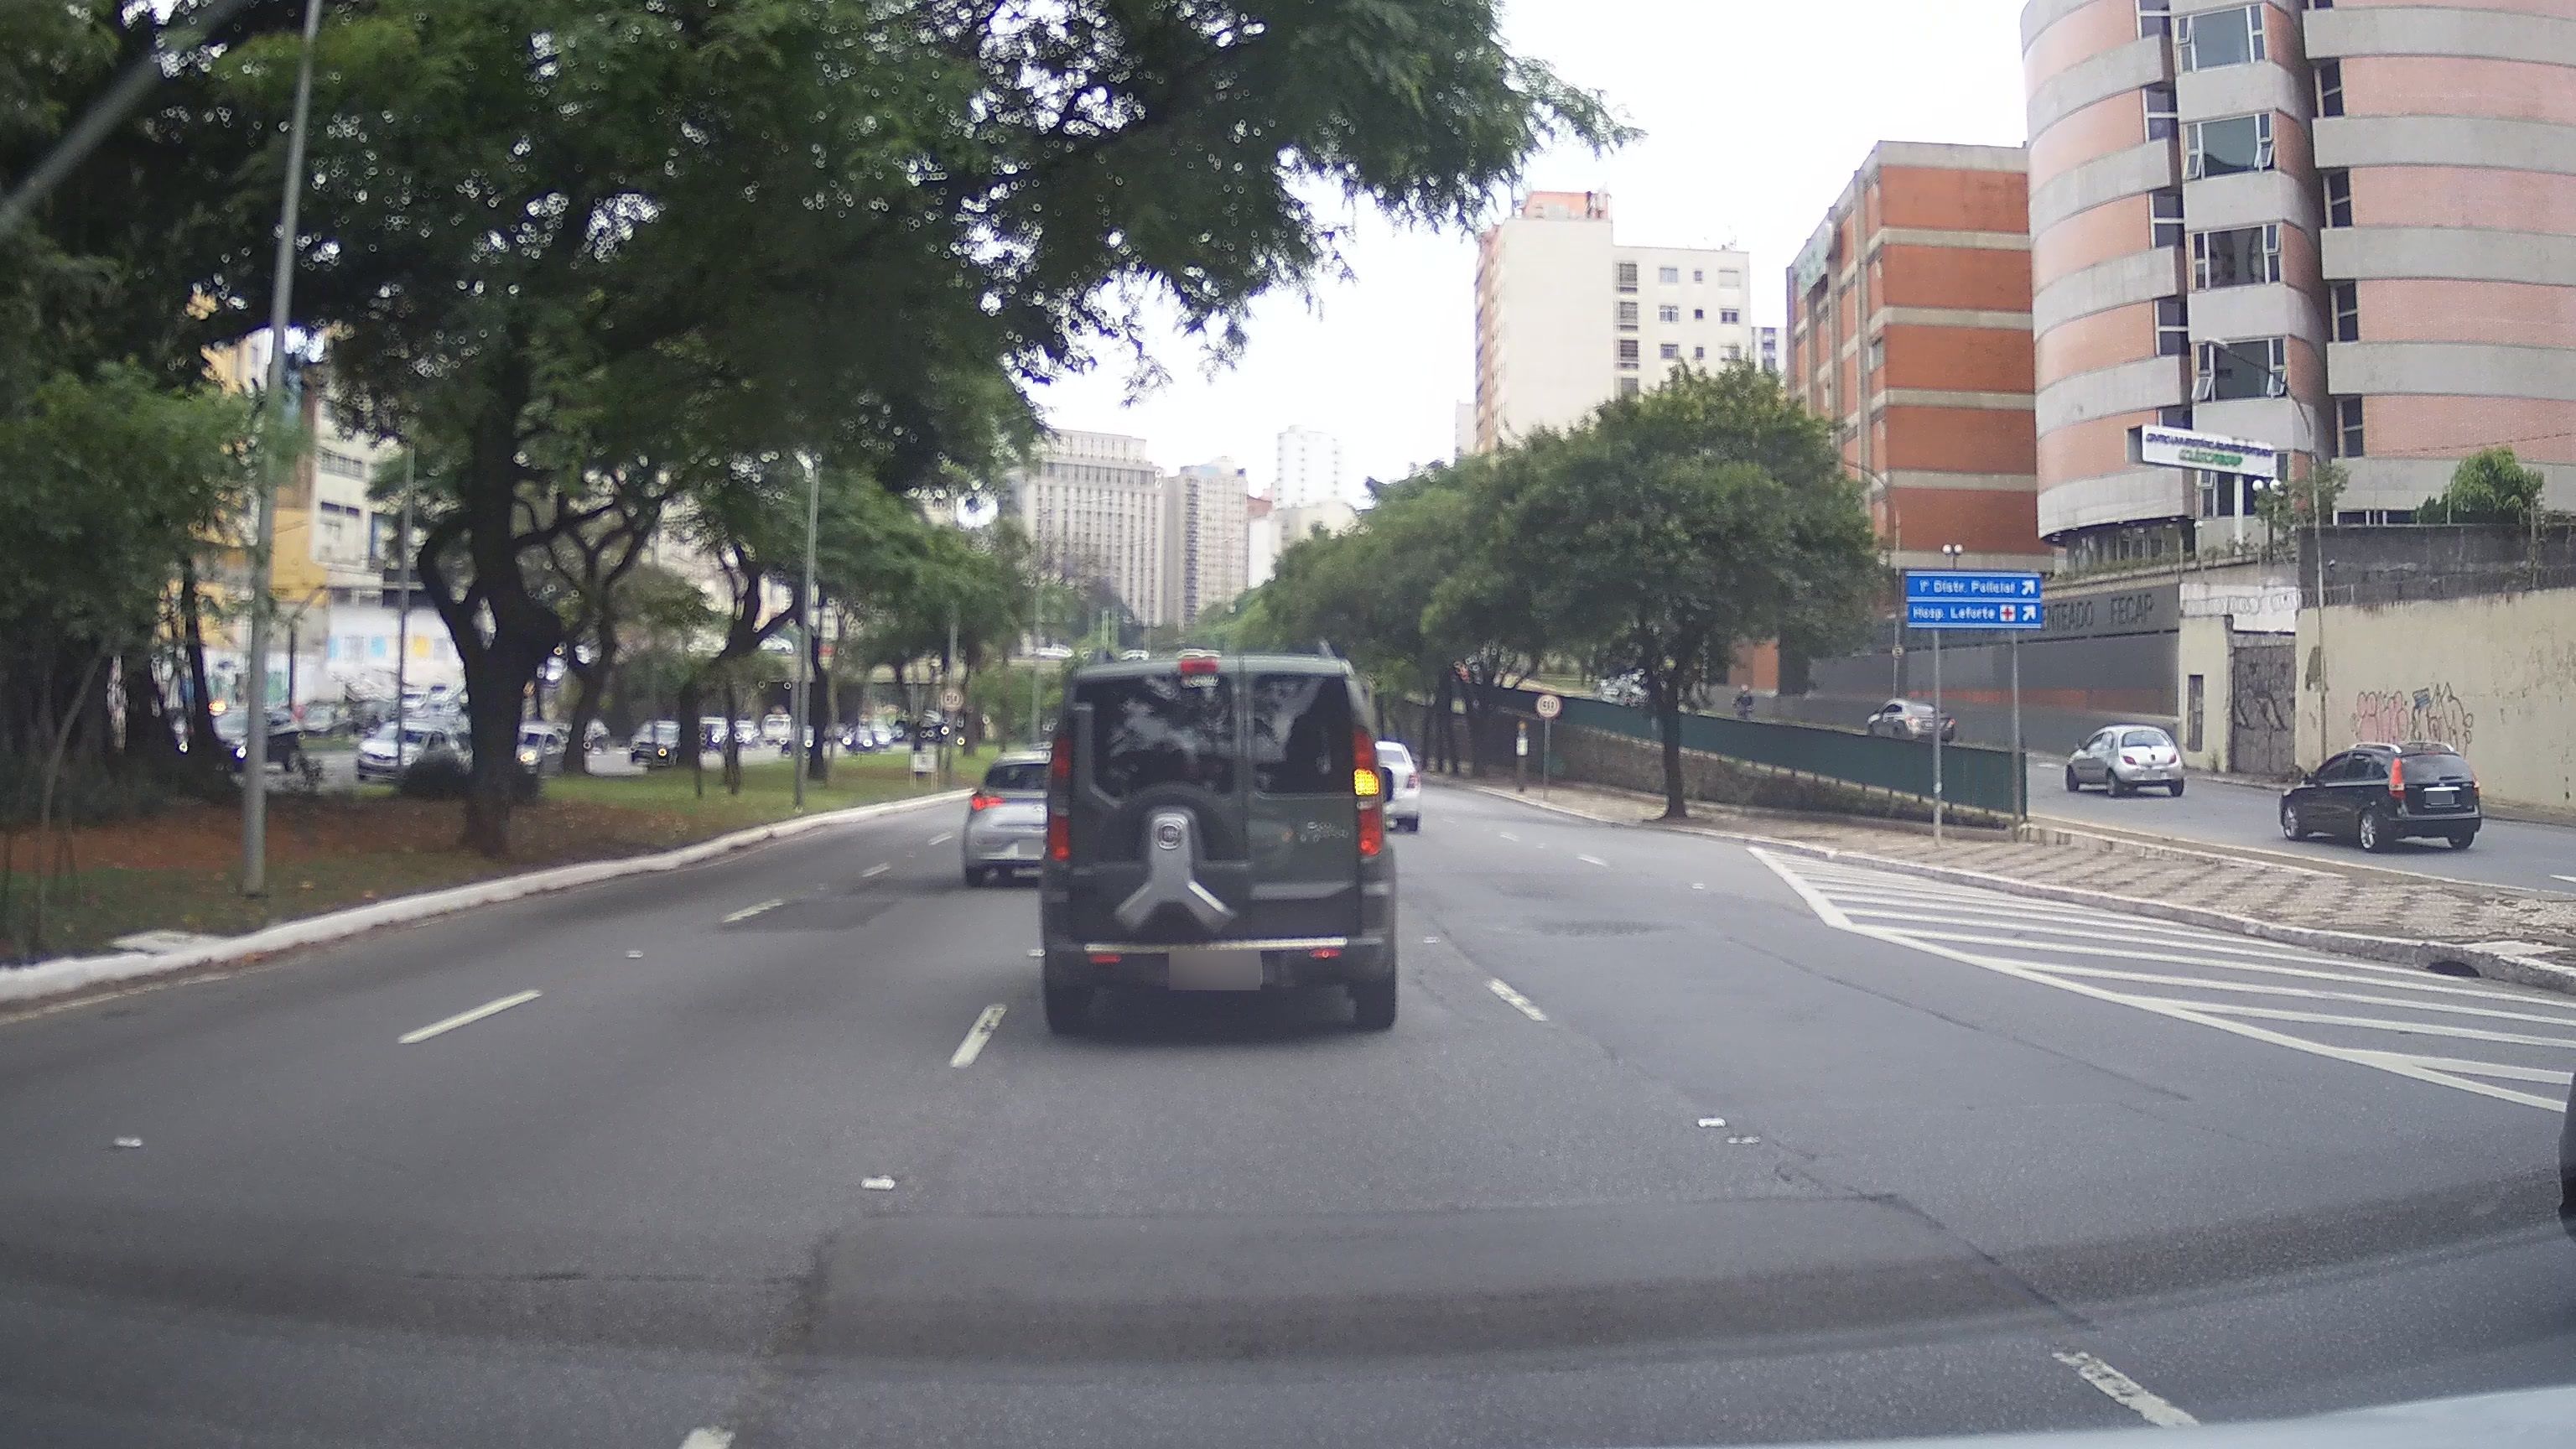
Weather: clear
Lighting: day
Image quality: good
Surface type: driving surface
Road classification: trunk
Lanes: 5
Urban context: urban centre
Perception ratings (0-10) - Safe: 3.09, Lively: 5.49, Beautiful: 8.39, Boring: 3.13, Depressing: 4.87, Wealthy: 1.37